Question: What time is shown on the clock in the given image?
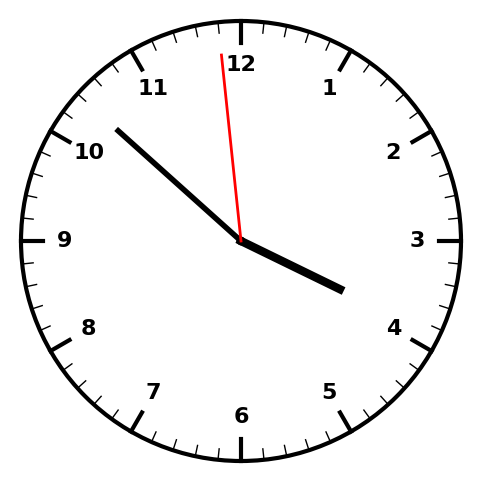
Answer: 03:51:59